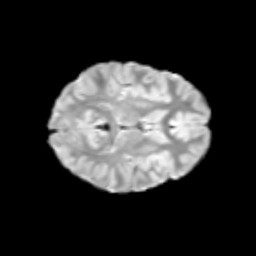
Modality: T2w
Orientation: axial
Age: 9
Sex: female
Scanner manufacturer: siemens
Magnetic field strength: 3 T
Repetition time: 3.8 s
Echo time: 0.07 s